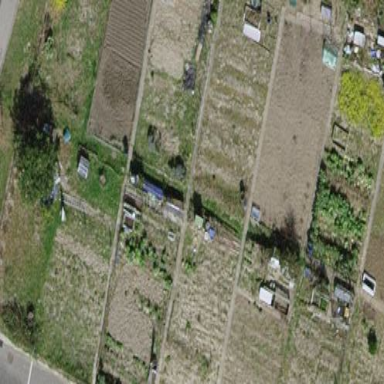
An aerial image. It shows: Area designated for allotments.